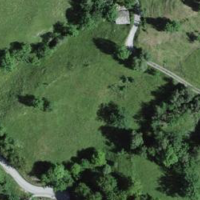
EUNIS habitat code: 52
Species observed at this site:
Juglans regia